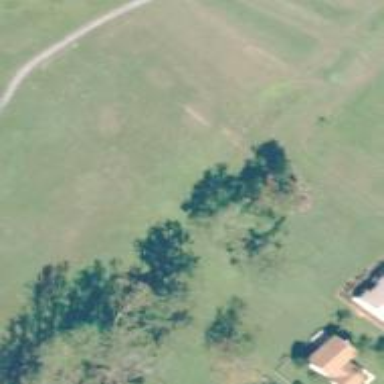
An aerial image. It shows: Well-maintained grassy area designated as golf fairway.